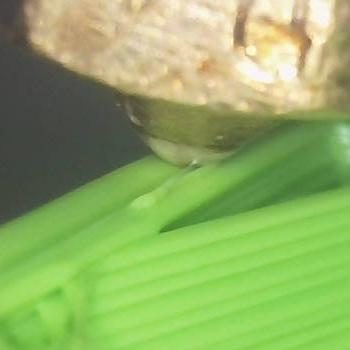
Flow rate: 283%